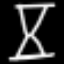
Label: hourglass